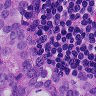
Metastatic tissue present: yes